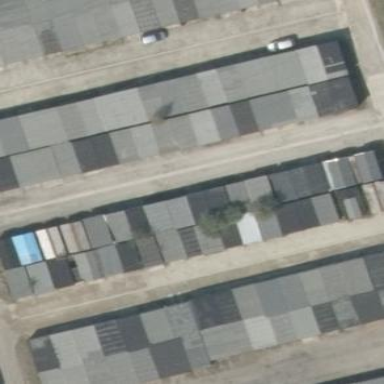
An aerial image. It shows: Group of garages.